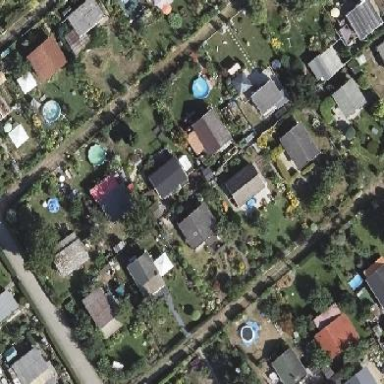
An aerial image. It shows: Plot in the allotments.